Question: I am struggling with this problem. I do not know where to put my file so that it can be visible when installing the apk
'''
char s1[10];
FILE *infile, *fopen();
infile = fopen("/data/data/com.example.hellojni/files/datain.txt","r");
if (NULL == infile)
{
return (*env)->NewStringUTF(env, "***can't find the file");
}
fgets(s1,9,infile);
return (*env)->NewStringUTF(env,s1 );
'''
I have no idea where to put my datain.txt. I put it in the bin folder but it isn't working. I keep saying can't find the file. The path is correct because I print it out on my screen.
Help pls,
Thanks.

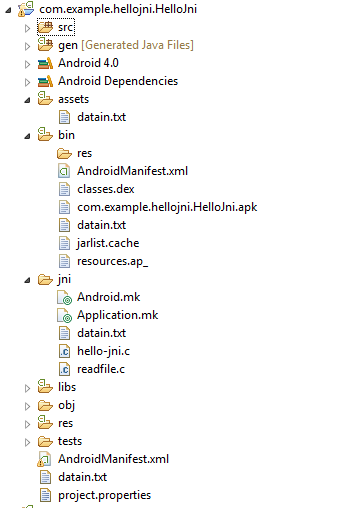
Answer: The most reliable approach I know about is:
First, in your Java code, store the file from your assets to some directory of the application, then pass the path of the file to the native function.